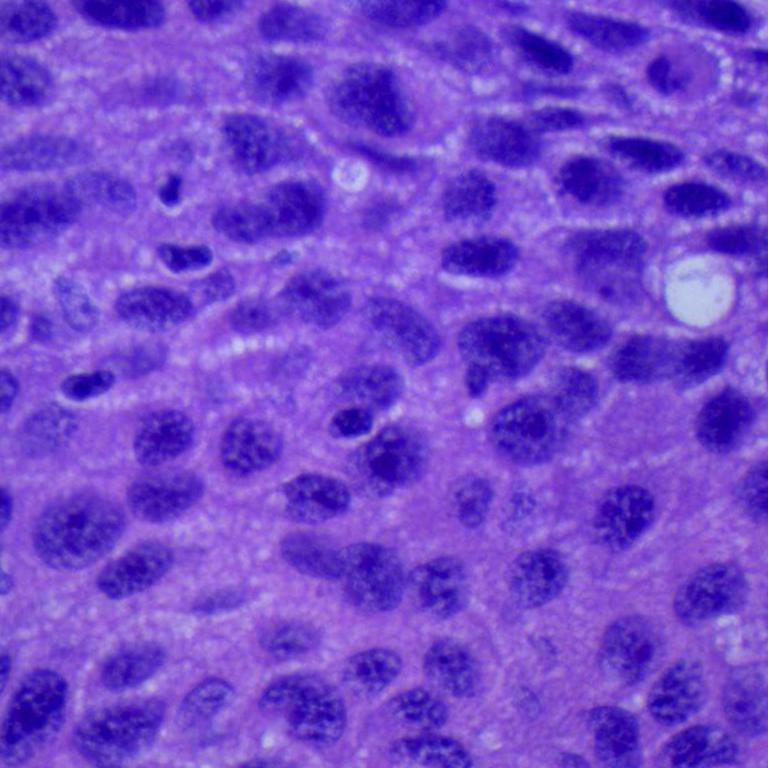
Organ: lung
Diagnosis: squamous carcinomas